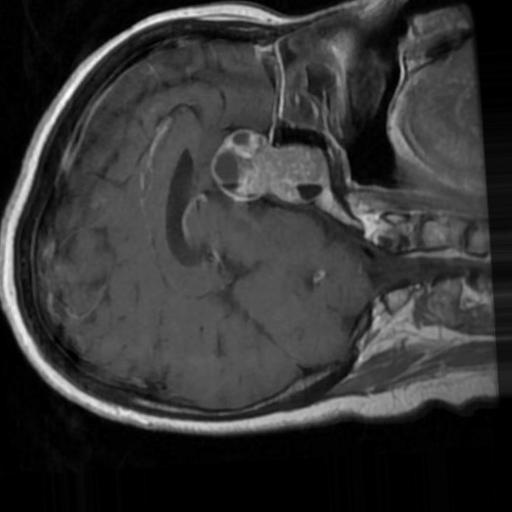
Label: brain_tumor